Interaction volume radius: 5 \u00c5
Interaction volume height: 10 \u00c5
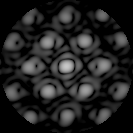
Disorder parameter: 0.1251